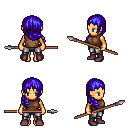
a pixel art fantasy rpg character, female body template, human, tanned skin, brown sleeveless shirt, metal pants, blue right-swept hairstyle, maroon shoes, spear, four views (front, back, left, right), 2x2 character sprite sheet, small pixel art, hard edges, no anti-aliasing